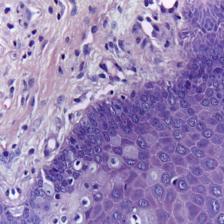
Diagnosis: Normal